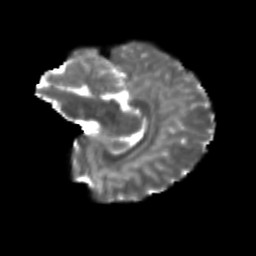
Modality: T2w
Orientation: sagittal
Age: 11
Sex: male
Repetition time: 9.4 s
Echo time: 0.089 s